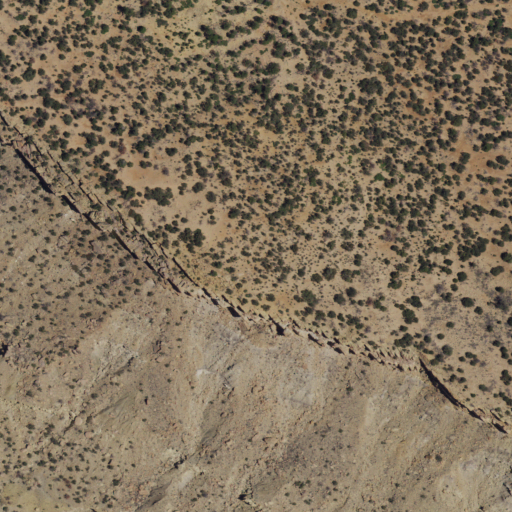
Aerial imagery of mountain in New Mexico named Mesa Redonda containing shrub and evergreen forest